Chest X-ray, AP view. Patient: 60 years old, sex M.
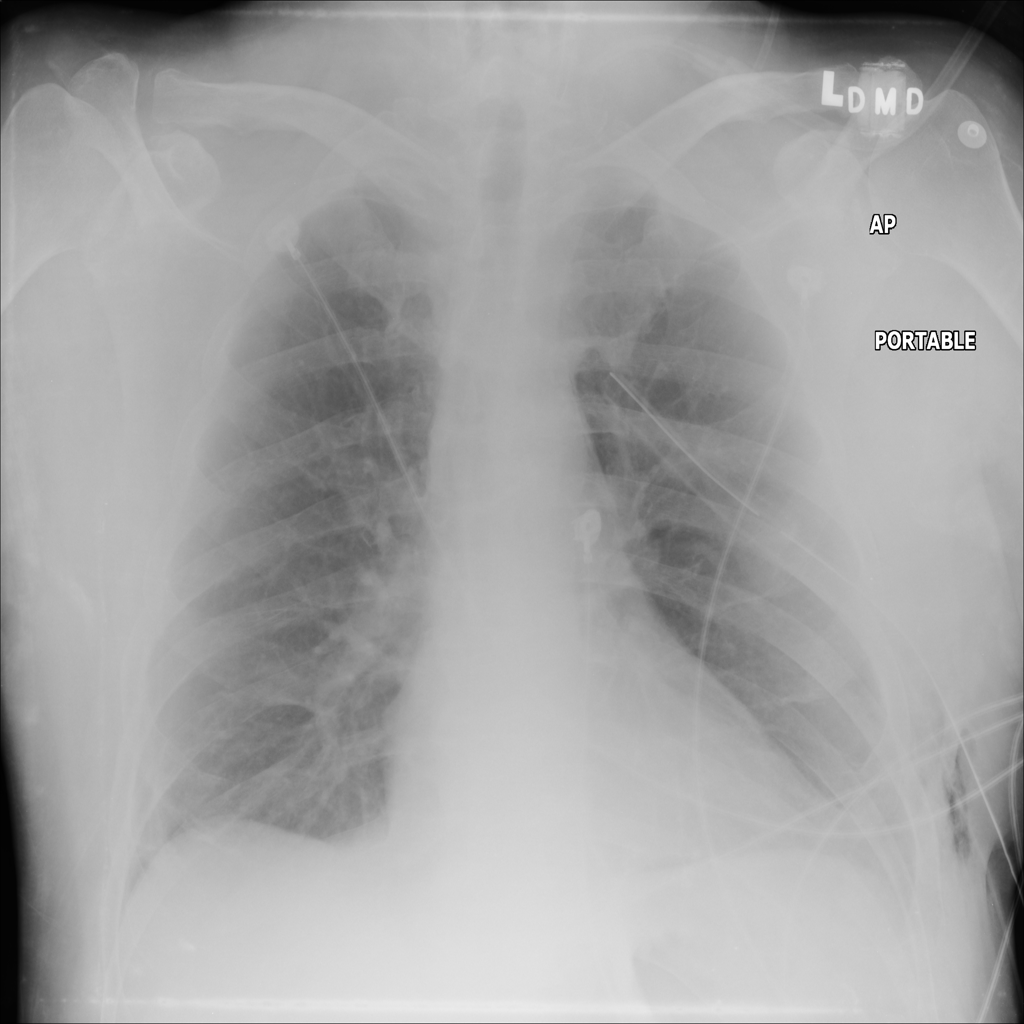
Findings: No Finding